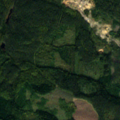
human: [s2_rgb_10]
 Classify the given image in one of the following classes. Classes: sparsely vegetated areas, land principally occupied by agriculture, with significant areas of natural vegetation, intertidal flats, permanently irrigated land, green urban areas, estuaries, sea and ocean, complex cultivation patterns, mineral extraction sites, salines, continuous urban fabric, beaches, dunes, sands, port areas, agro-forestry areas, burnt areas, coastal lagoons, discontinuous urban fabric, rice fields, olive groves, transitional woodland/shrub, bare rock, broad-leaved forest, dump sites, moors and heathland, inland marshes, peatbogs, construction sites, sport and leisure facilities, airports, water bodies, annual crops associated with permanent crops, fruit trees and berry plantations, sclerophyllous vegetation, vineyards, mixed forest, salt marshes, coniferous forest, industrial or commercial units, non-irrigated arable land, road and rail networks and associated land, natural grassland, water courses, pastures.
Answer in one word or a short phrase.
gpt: coniferous forest, mixed forest, transitional woodland/shrub